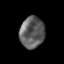
Tissue: prostate
Cell type: T cells
Senescence score: 0.321
Nuclear area (px): 750
Mean DAPI intensity: 95.721